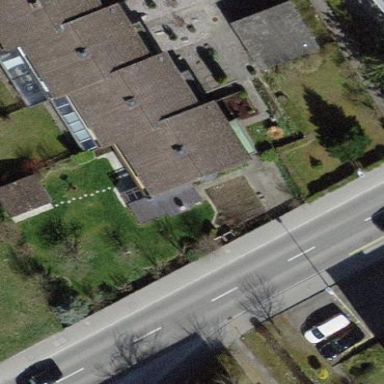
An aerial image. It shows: Building with tiled roof.